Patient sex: M
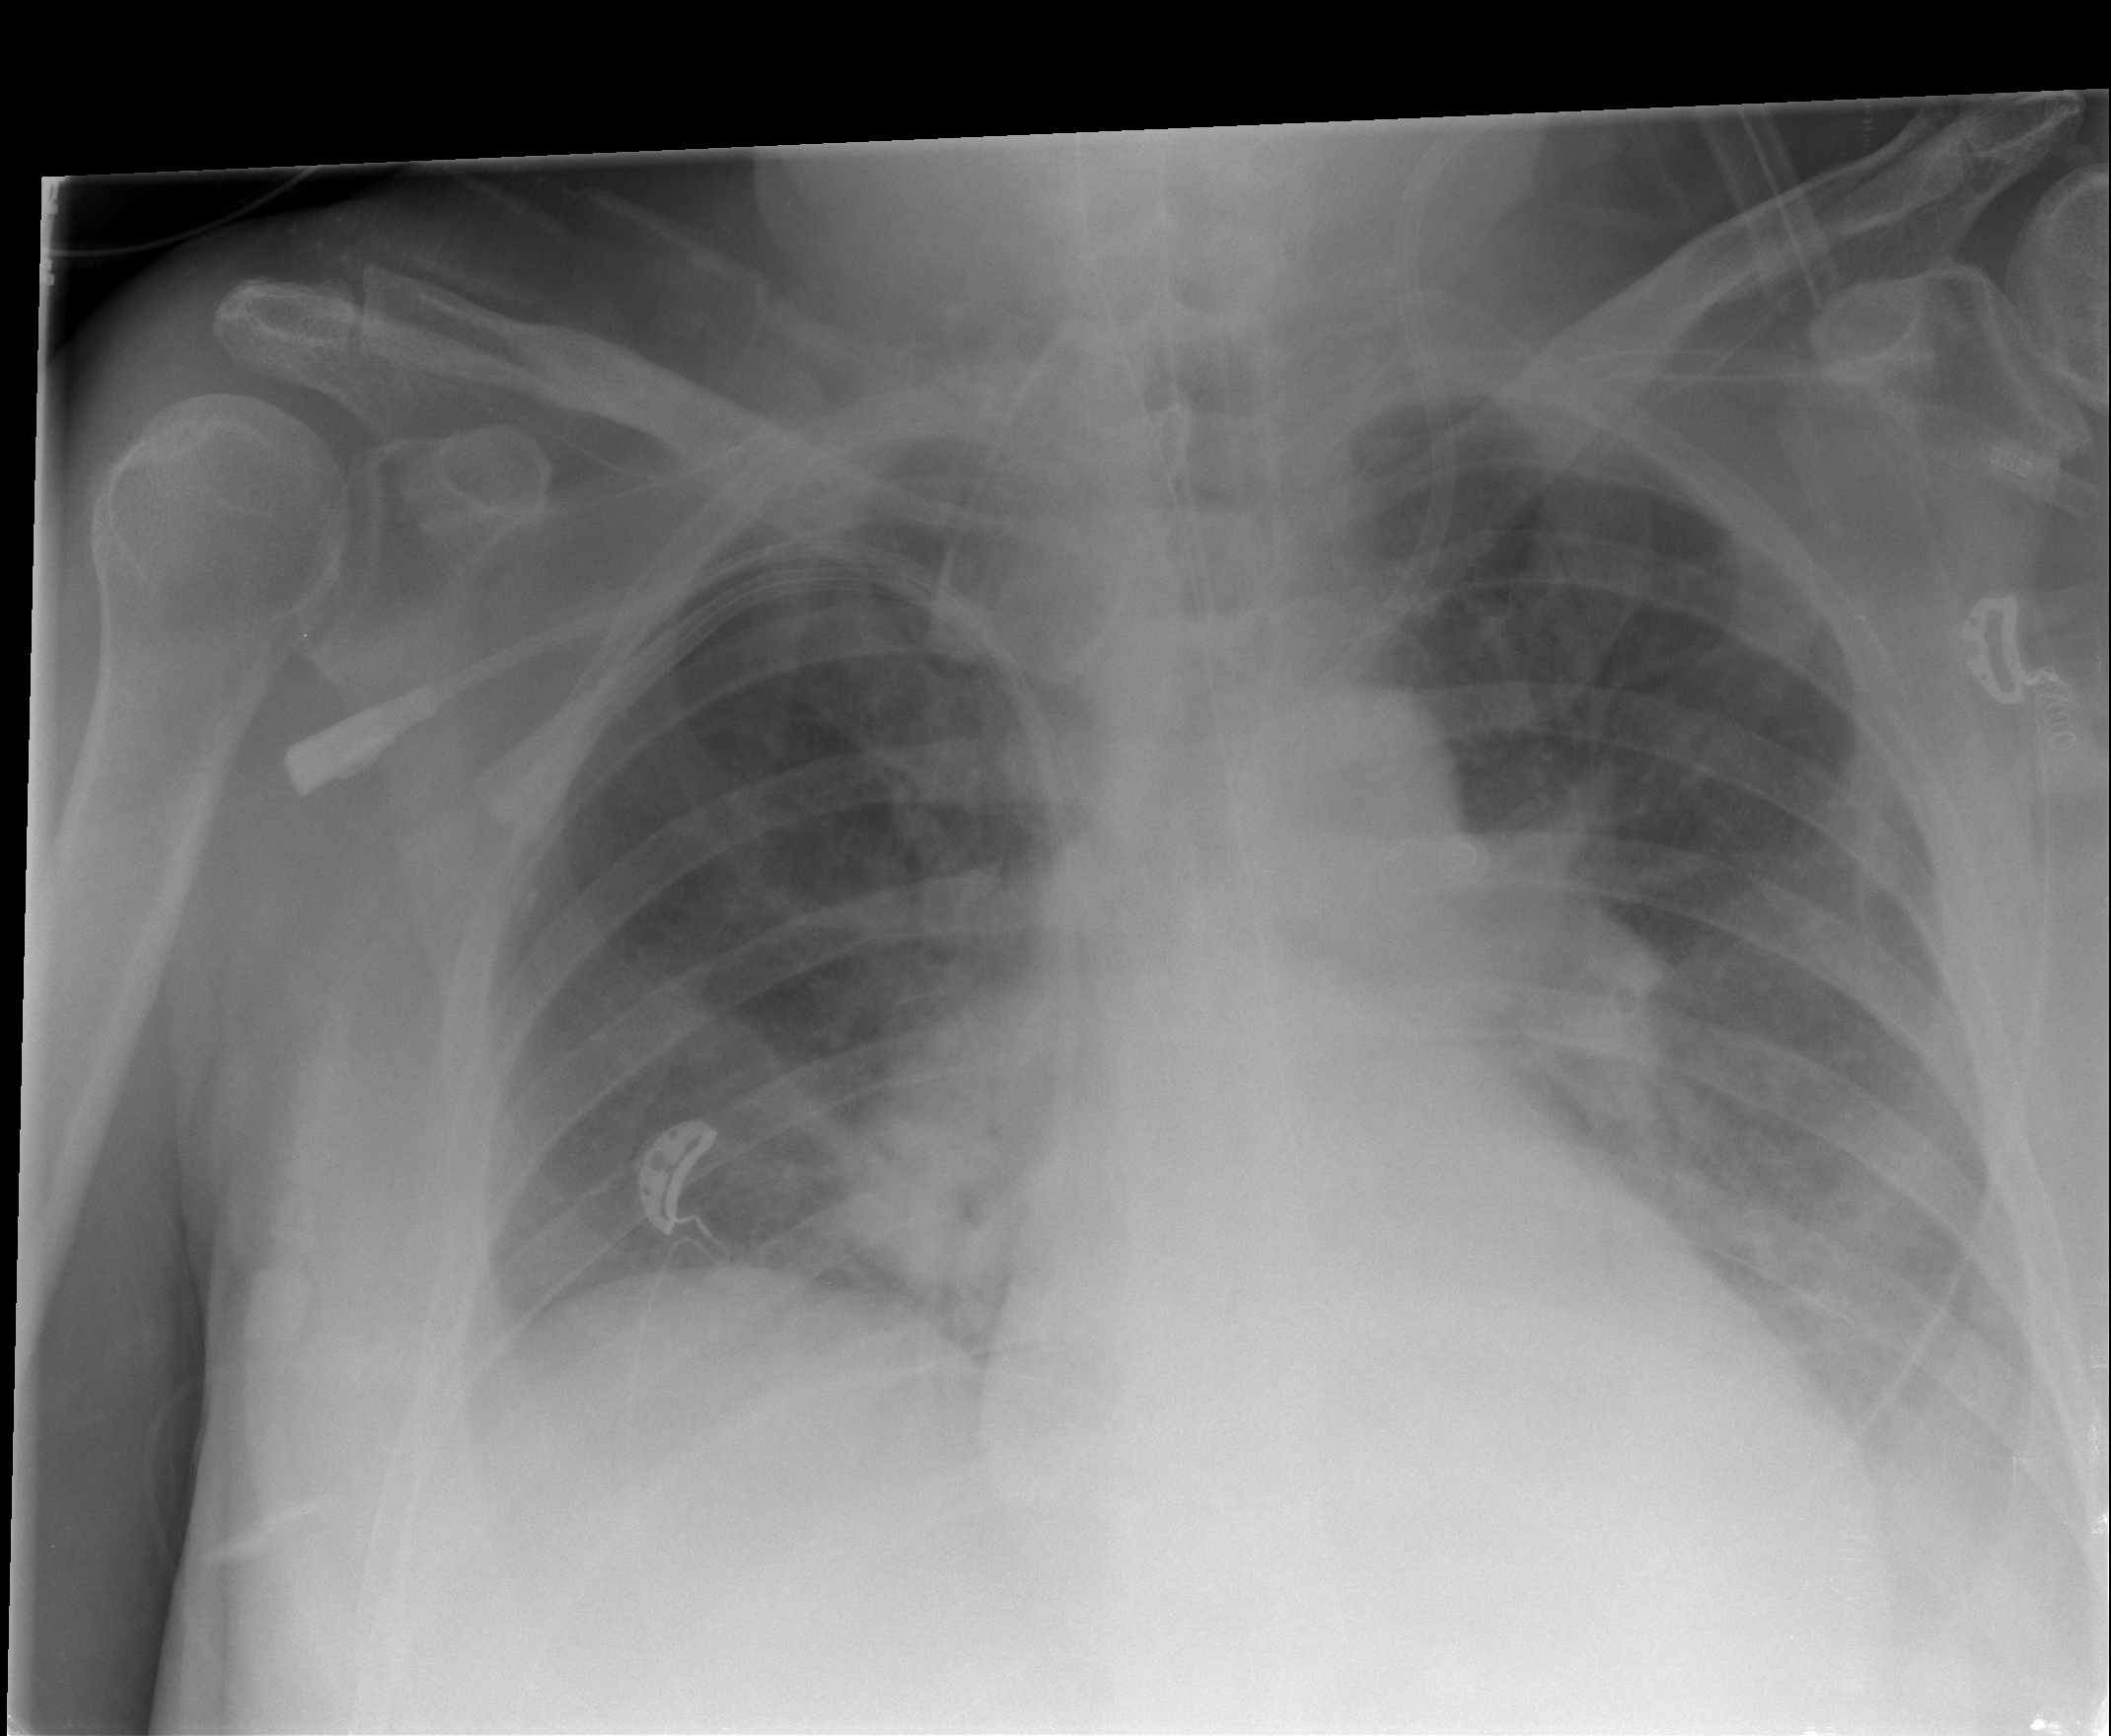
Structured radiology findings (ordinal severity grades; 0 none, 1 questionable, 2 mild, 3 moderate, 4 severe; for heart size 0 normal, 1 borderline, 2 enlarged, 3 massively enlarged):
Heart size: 0
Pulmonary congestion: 3
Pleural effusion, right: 2
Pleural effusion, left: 2
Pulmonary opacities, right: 0
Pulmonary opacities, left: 0
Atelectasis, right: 2
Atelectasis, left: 2